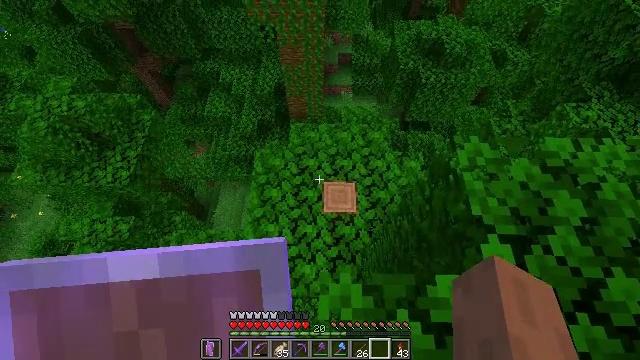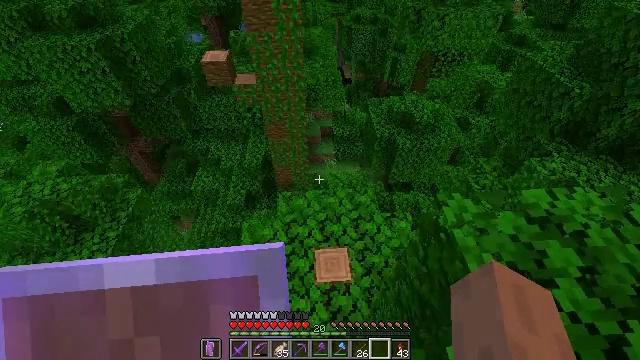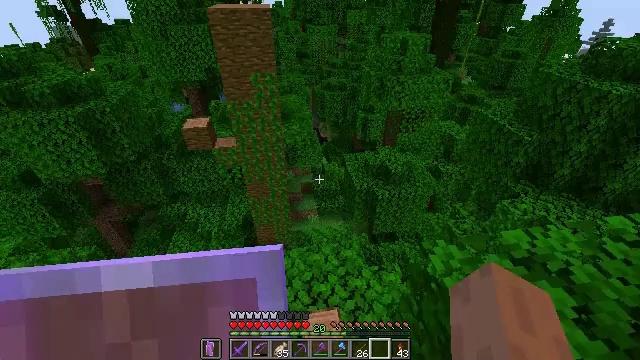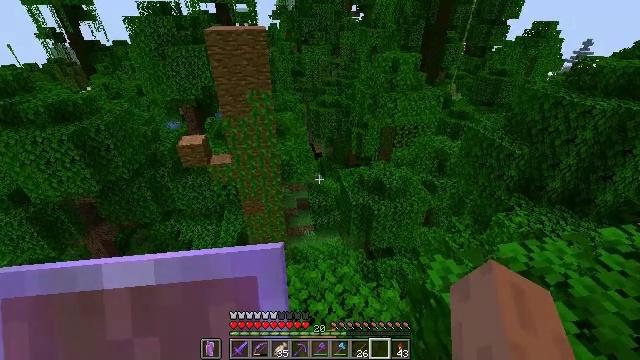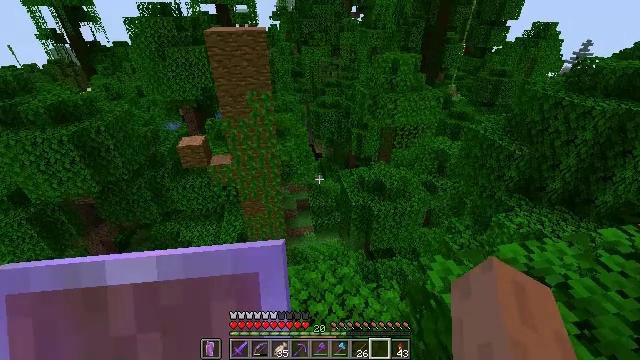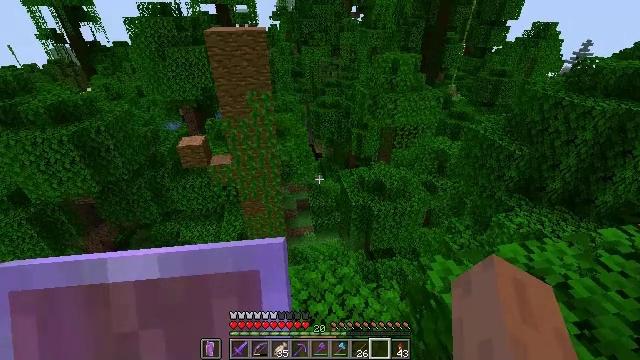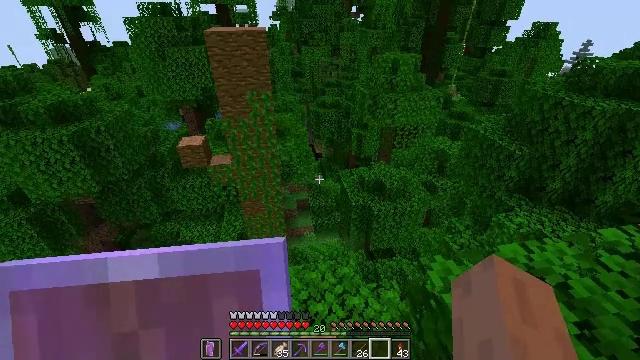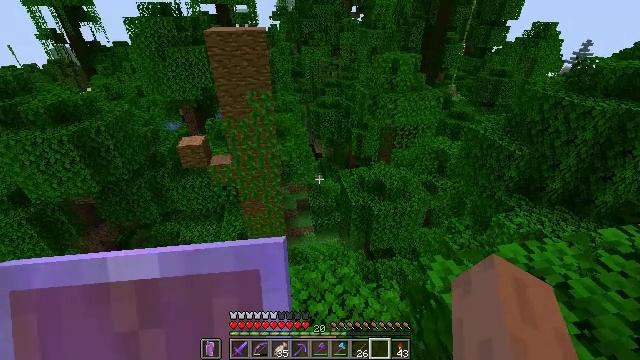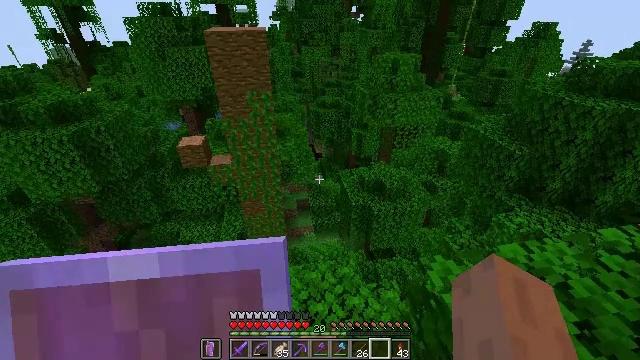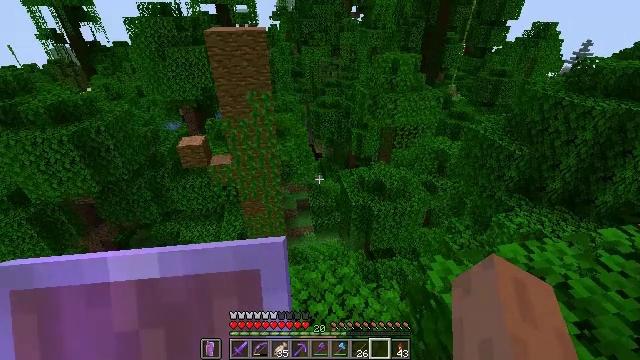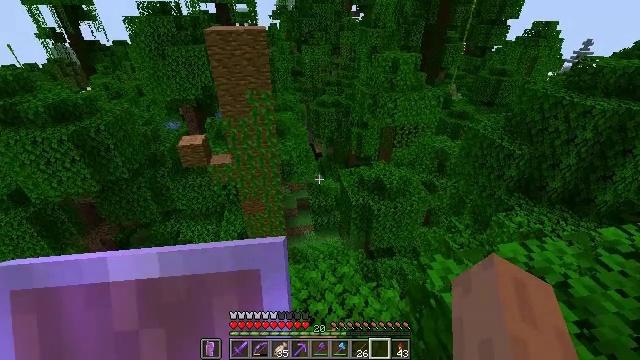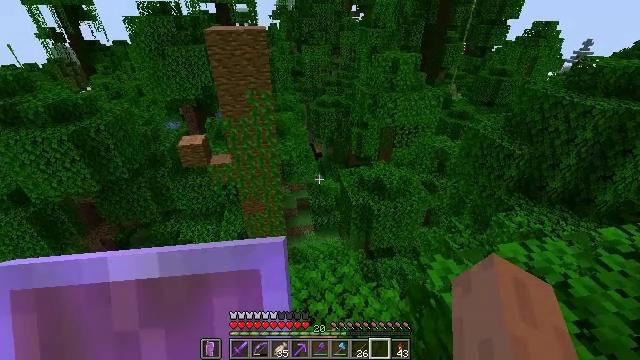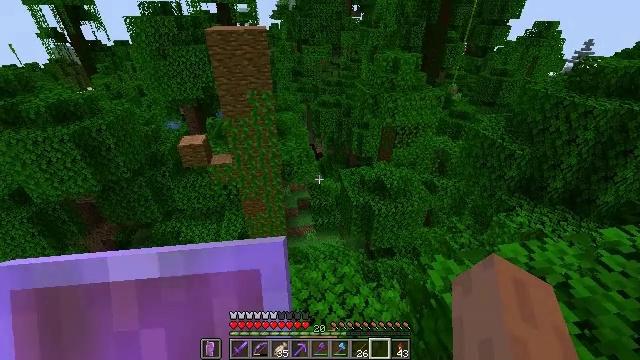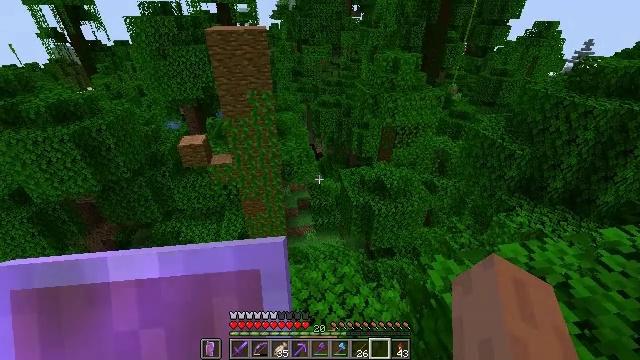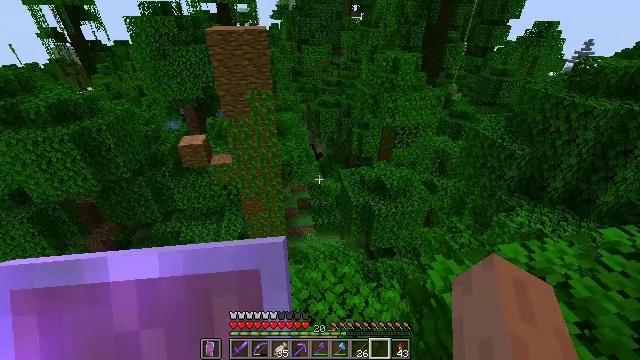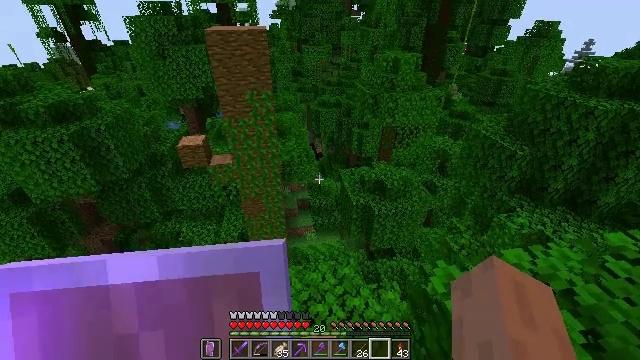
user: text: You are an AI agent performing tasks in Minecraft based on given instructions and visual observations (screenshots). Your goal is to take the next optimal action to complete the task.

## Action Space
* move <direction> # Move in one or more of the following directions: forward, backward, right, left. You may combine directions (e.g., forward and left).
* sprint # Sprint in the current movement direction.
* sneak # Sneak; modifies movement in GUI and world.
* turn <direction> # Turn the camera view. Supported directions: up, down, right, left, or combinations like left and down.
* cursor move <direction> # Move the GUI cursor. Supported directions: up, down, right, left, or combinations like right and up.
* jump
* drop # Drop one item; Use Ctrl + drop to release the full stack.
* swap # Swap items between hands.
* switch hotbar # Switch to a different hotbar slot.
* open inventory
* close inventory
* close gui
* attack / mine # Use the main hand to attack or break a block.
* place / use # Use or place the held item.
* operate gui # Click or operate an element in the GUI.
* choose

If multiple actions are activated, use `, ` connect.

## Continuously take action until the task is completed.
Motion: motion action
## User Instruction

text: Collect some oak leaves.
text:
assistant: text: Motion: turn right and up
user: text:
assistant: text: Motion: turn right and up
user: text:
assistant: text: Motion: turn right and up
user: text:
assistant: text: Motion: no_op
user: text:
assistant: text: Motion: no_op
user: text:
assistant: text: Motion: no_op
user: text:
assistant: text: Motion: no_op
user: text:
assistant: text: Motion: no_op
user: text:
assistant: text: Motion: no_op
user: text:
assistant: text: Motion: no_op
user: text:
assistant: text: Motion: no_op
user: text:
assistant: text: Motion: no_op
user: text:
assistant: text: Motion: no_op
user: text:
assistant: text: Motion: no_op
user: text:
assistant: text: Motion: move forward
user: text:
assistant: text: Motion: move forward
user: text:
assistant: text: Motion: move forward
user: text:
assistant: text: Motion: move forward
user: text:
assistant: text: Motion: move forward
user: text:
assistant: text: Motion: move forward
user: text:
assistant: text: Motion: move forward
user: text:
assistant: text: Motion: move forward
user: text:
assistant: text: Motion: turn left and down
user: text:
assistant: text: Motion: no_op
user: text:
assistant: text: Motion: no_op
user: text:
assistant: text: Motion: no_op
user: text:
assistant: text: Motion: turn down
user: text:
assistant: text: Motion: turn right and down
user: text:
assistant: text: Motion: turn right and down
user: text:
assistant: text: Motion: turn right and down